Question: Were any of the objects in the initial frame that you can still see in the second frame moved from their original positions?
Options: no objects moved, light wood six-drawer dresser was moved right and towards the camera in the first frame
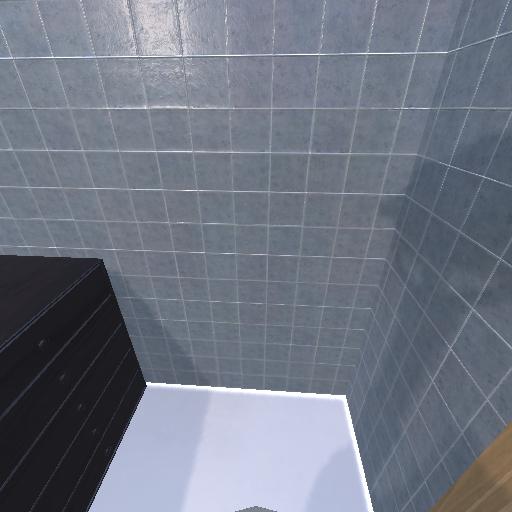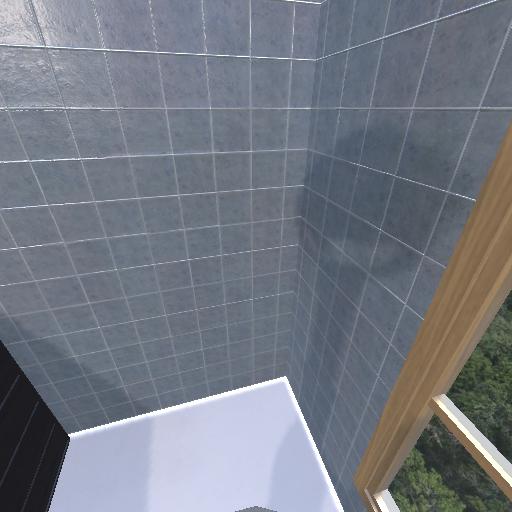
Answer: no objects moved